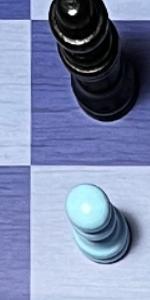
Label: Pawn_White